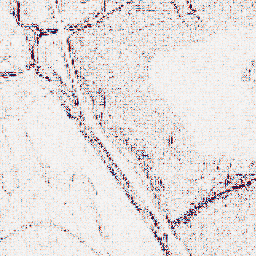
Category: wavelet
Decomposition family: wavelet_dwt
Decomposition parameters: wavelet: db2
level: 1
Upsampling method: linear_exact
Upsampling parameters: scale: 8
Upsampling scale: 8